Question: Is there anybody who knows why this problem occurs ? I am really stuck in this problem. It is so stupid condition,isn't it ?
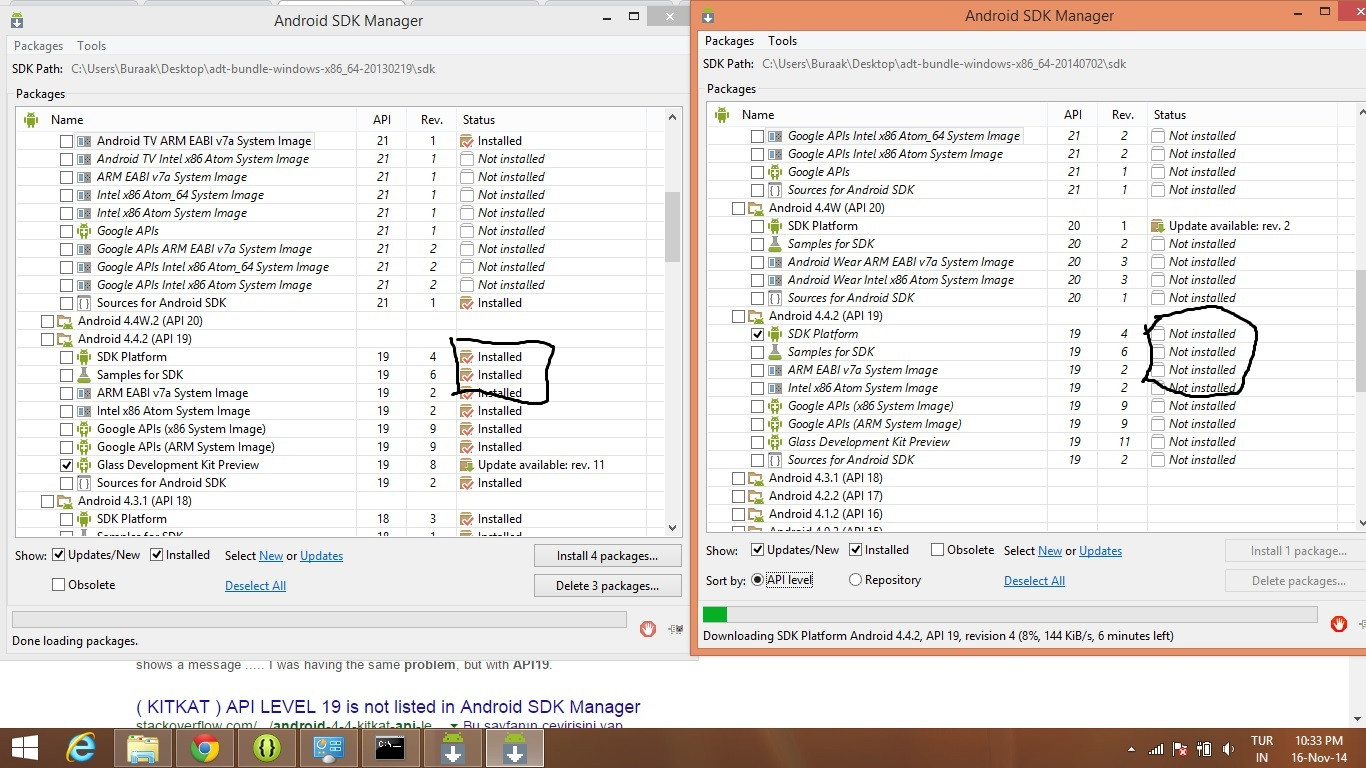
Answer: your problem is you have 2 sdk on your computer and each has it's own platforms
see 'SDK Path' on top of your sdk manager